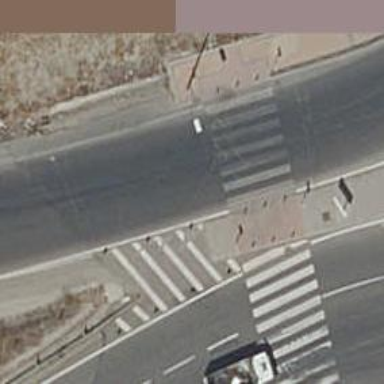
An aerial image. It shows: Crossing with traffic signals.